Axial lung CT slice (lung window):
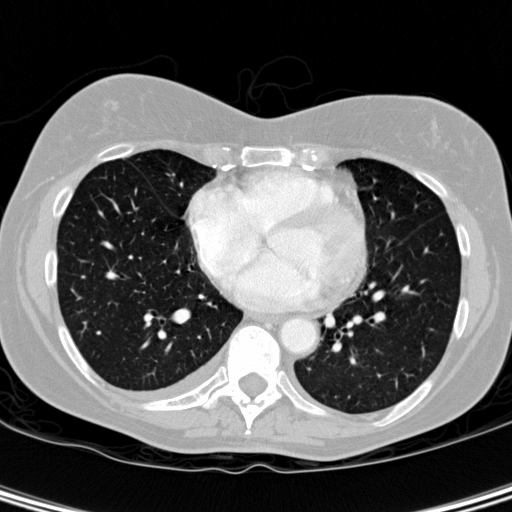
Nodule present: no